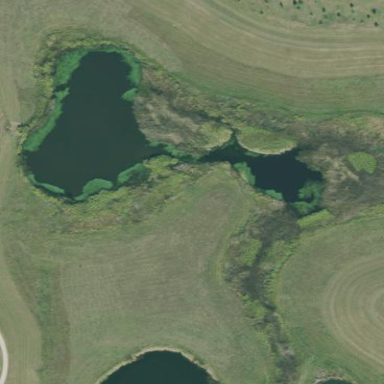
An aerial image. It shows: Reservoir of natural water.